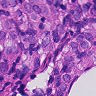
Metastatic tissue present: yes